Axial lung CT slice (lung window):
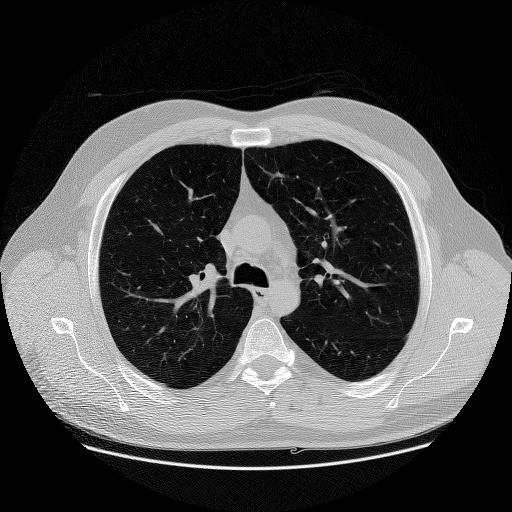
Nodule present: no